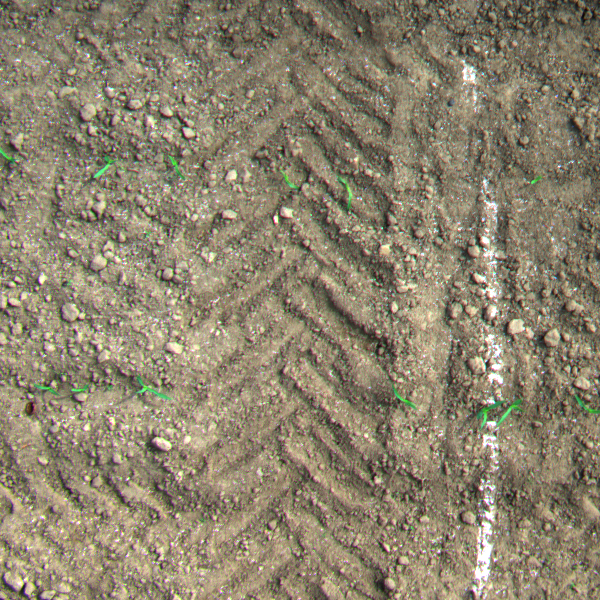
Acquisition date: 2023-05-25
Tile: 0402
Annotated plant instances:
label: maize
label: maize
label: maize
label: maize
label: maize
label: amaranth
label: maize
label: maize
label: barnyard_grass
label: weed_other
label: weed_other
label: weed_other
label: weed_other
label: weed_other
label: weed_other
label: weed_other
label: weed_other
label: weed_other
label: weed_other
label: weed_other
label: weed_other
label: maize
label: maize
label: maize
label: maize
label: weed_other
label: weed_other
label: maize
label: maize
label: amaranth
label: weed_other
label: weed_other
label: weed_other
label: weed_other
label: weed_other
label: amaranth
label: weed_other